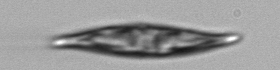
Label: Pleurosigma